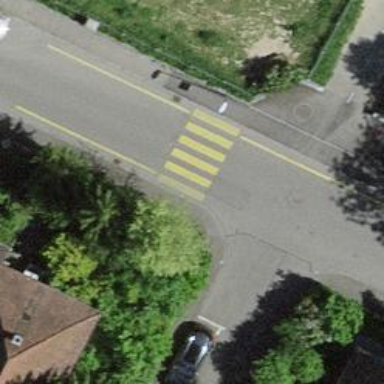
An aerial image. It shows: Uncontrolled zebra crossing on the road.